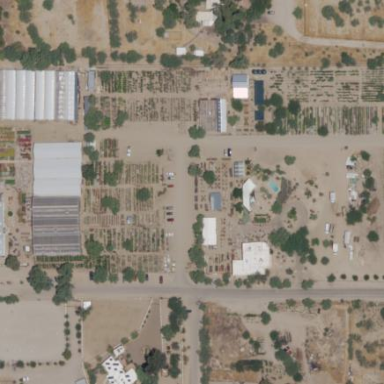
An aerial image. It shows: Garden centre located in plant nursery.